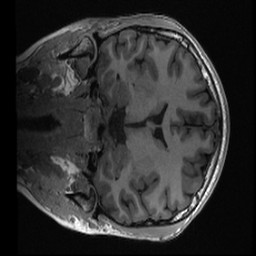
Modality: T1w
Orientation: coronal
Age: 21
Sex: female